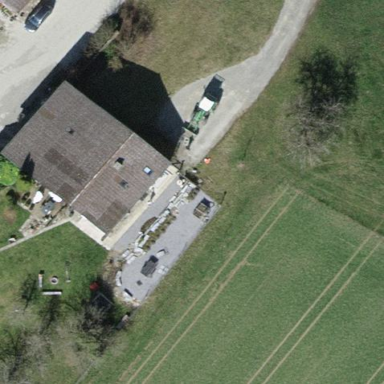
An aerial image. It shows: Farm building with gabled roof.